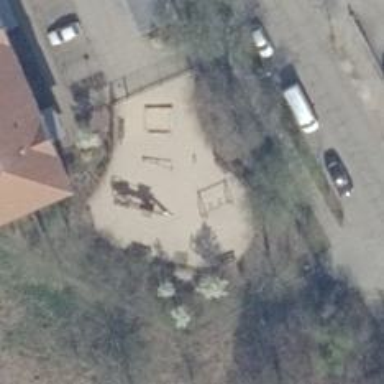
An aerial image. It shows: Playground area for leisure land.